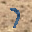
Label: 7